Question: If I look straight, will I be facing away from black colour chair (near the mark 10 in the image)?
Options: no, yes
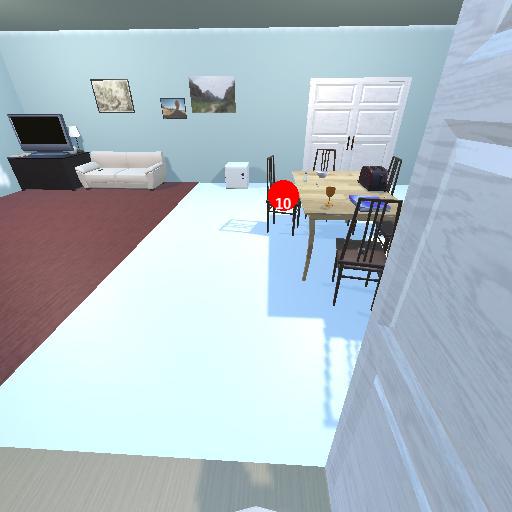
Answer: no